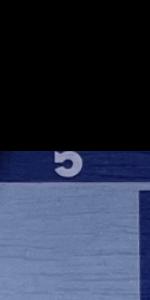
Label: Empty